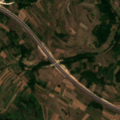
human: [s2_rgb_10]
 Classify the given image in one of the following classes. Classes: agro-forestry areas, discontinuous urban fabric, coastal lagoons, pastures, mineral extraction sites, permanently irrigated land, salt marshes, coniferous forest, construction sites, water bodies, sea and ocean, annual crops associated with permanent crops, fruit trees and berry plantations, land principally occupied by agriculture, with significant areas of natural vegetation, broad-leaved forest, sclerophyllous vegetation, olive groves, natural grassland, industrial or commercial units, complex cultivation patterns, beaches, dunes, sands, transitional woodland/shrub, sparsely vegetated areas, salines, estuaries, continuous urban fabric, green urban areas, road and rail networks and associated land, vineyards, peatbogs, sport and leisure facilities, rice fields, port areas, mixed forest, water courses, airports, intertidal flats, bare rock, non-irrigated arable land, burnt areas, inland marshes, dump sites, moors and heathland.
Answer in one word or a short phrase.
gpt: non-irrigated arable land, complex cultivation patterns, land principally occupied by agriculture, with significant areas of natural vegetation